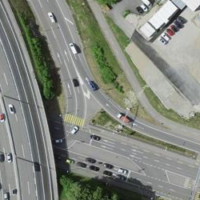
EUNIS habitat code: 57
Species observed at this site:
Chorthippus biguttulus